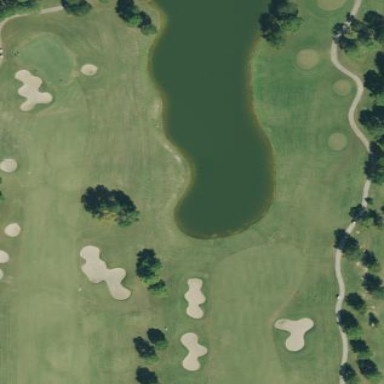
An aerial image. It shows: Water hazard on golf course. The hazard is natural water feature.